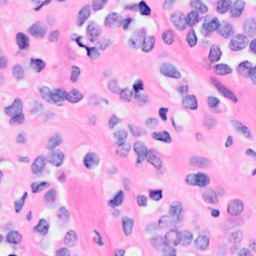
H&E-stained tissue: Breast